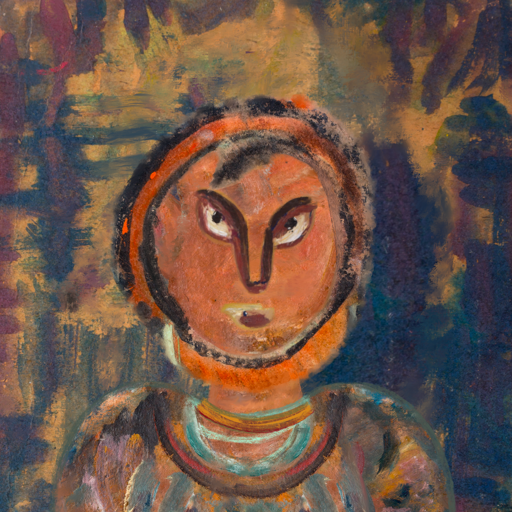
Background: InTheSun, Head And Neck Front: Boggyland, Face Front: After_Raid, Bust: Boggyland, Hair Front: Childish, Head Accessory: Blank, Second Necklace: Blank, Necklace: Mother_And_Son_Son, Baby: Blank